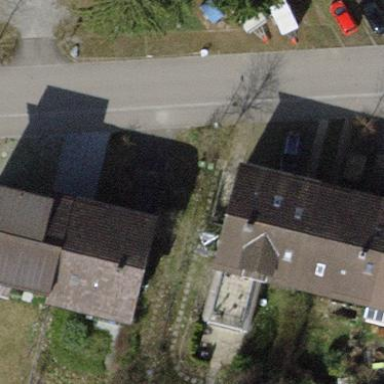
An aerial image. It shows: Terrace building.